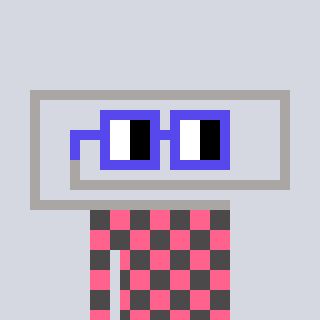
a pixel art character with square blue glasses, a paperclip-shaped head and a grayscale-colored body on a cool background